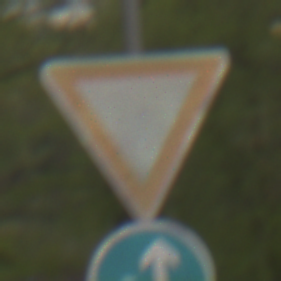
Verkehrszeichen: VorfahrtGewaehren
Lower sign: VorgeschriebeneFahrtrichtungGeradeausOderLinks
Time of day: MorningAfternoon
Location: Outdoor (Nature)
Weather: Overcast
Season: NotSpecified
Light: Natural